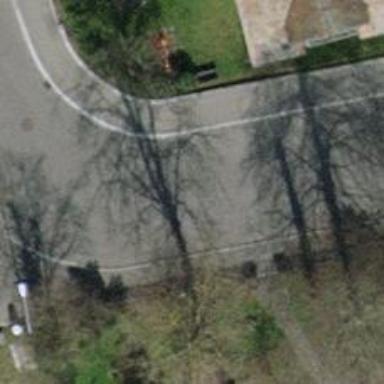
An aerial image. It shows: Residential road with asphalt surface. Both sides have sidewalks.